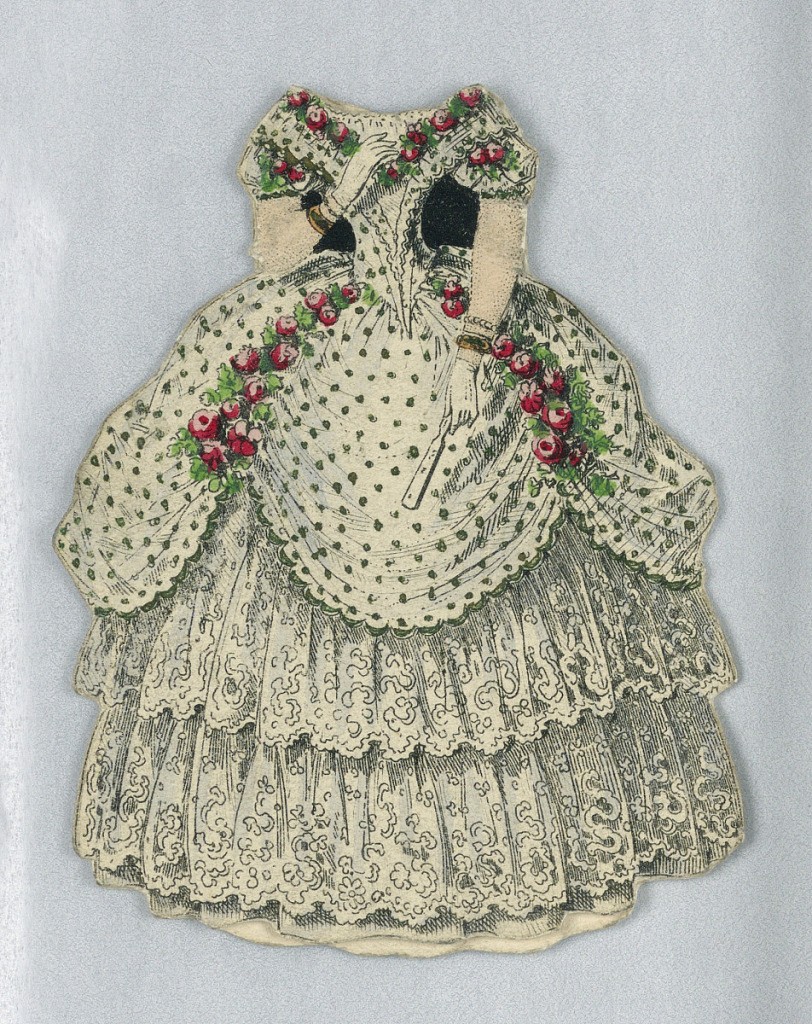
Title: Paper Doll Costume in White with Black Spots
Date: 1876–80
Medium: Lithograph, brush and watercolors on cream heavy wove paper
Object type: Print
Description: The bodice of this dress is white with black spots and flows into the top layer of a full skirt.  The bodice is lined with garlands of pink roses.  Below the top layer of skirt are two tiers of lace ruffles. Both the back and the front of this dress are depicted.